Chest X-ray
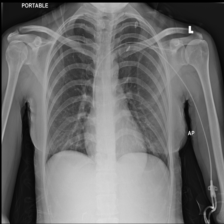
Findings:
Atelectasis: negative
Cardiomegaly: negative
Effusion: negative
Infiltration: negative
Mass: negative
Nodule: negative
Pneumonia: negative
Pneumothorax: negative
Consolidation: negative
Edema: negative
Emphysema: negative
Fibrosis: negative
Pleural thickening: negative
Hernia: negative